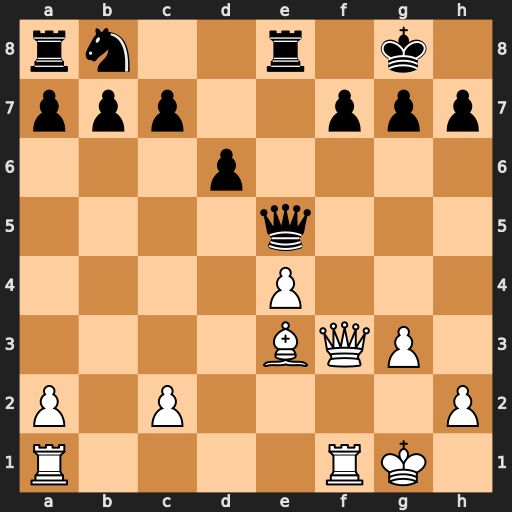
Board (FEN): rn2r1k1/ppp2ppp/3p4/4q3/4P3/4BQP1/P1P4P/R4RK1
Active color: w
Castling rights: -
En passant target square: -
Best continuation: Qxf7+ Kh8 Qf8+ Rxf8 Rxf8#